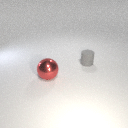
small gray rubber cylinder behind large red metal sphere